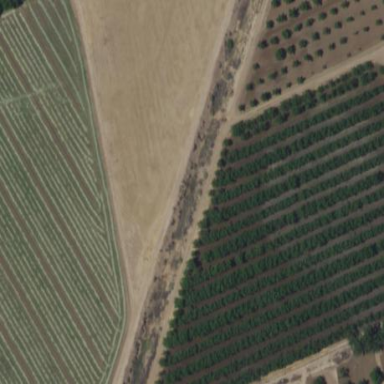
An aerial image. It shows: Orchard.